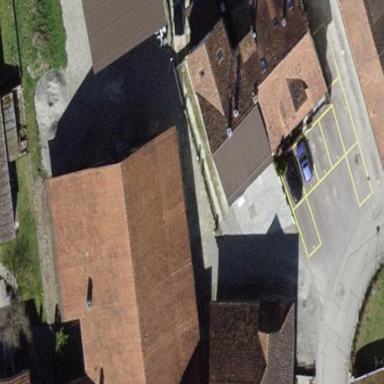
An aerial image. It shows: Gabled roofed house.